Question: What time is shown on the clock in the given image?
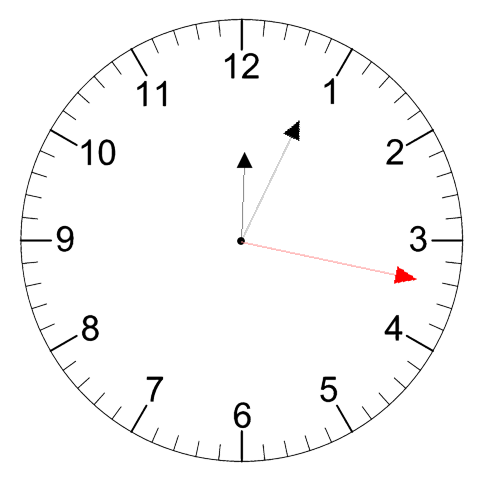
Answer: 12:04:17